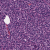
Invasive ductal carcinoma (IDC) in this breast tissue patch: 1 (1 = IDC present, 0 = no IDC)